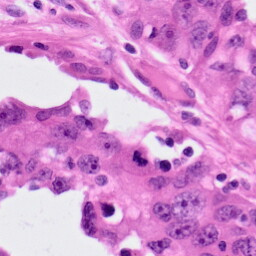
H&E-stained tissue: Lung